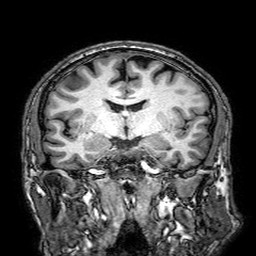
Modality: T1w
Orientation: sagittal
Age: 63
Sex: male
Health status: healthy
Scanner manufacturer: philips
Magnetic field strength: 3 T